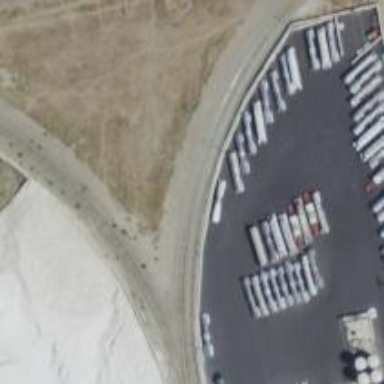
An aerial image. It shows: Rail spur service.